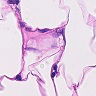
Metastatic tissue present: no